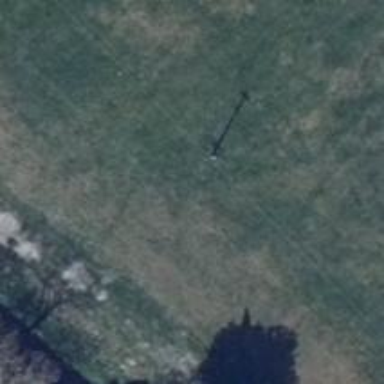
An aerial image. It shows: Power pole.